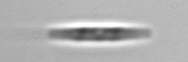
Label: pennate